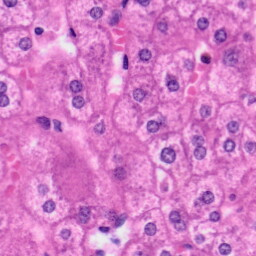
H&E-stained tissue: Liver